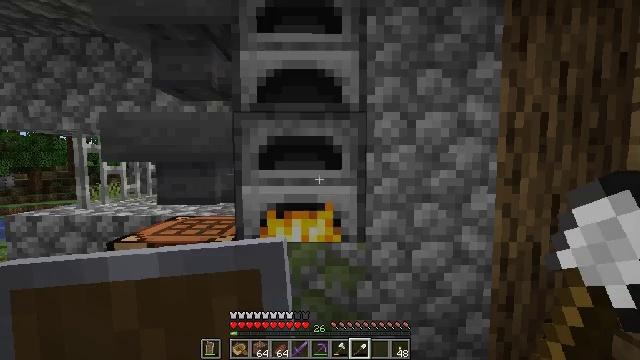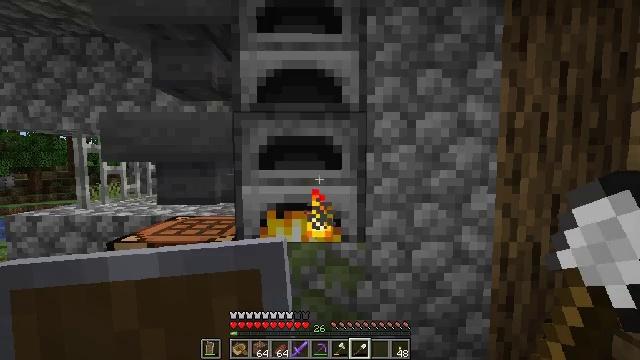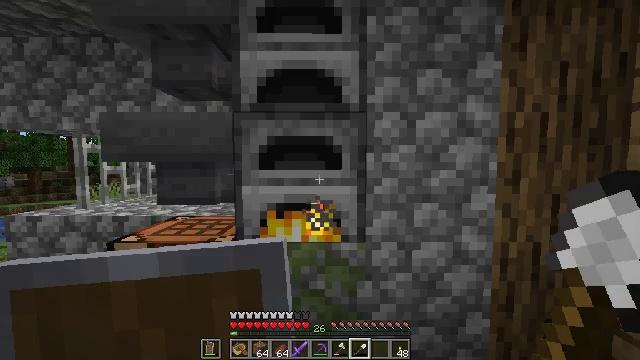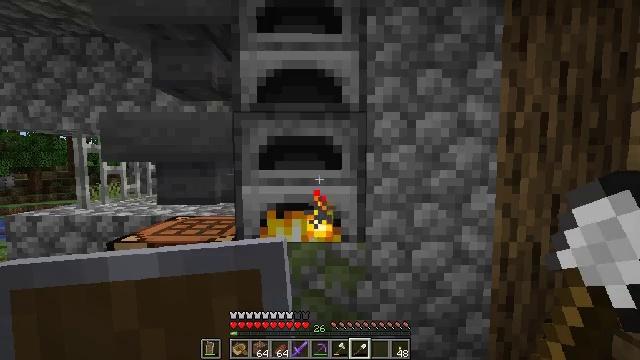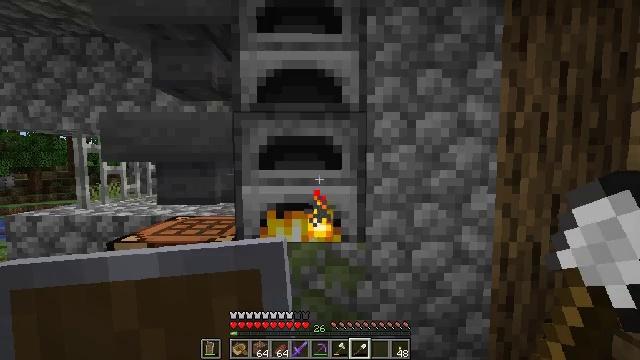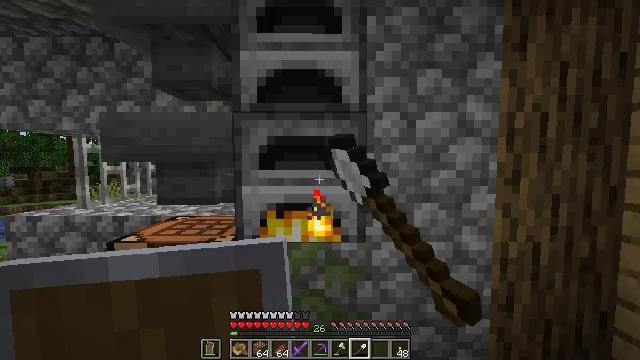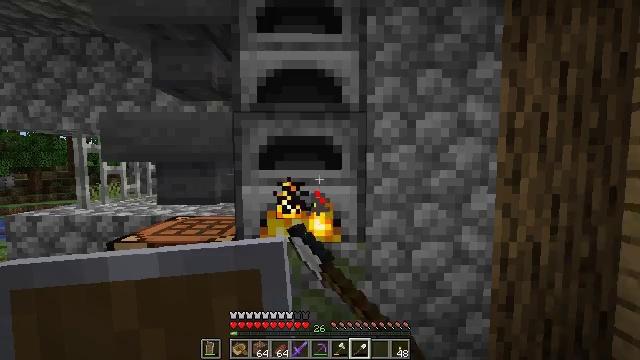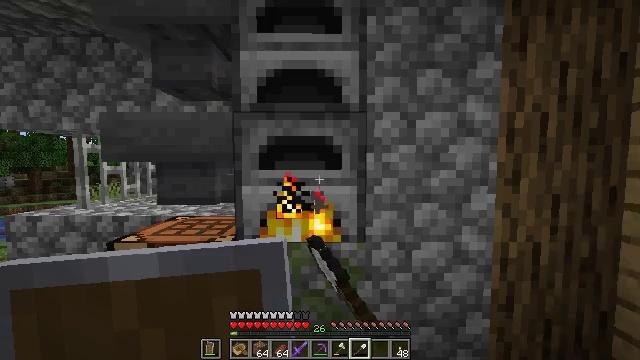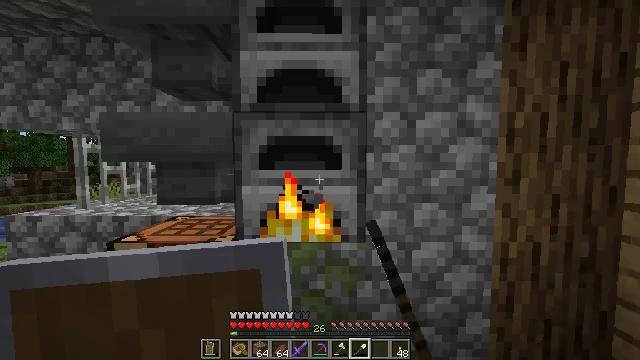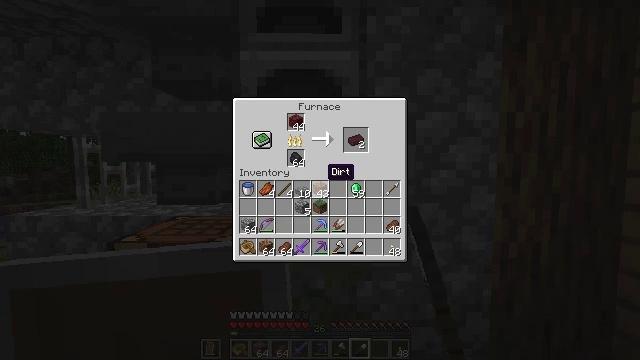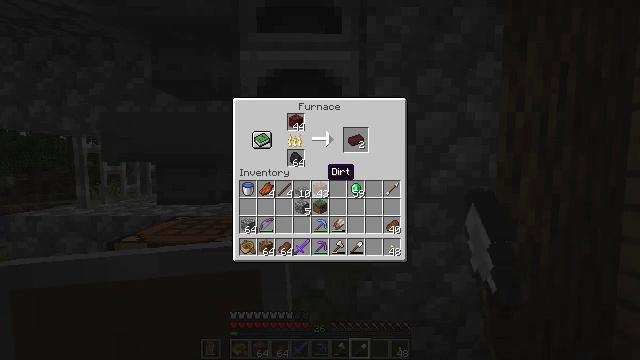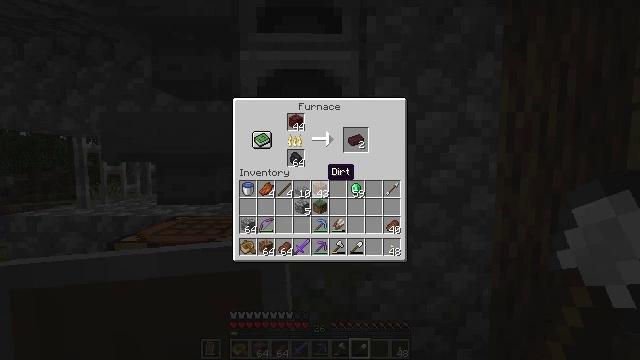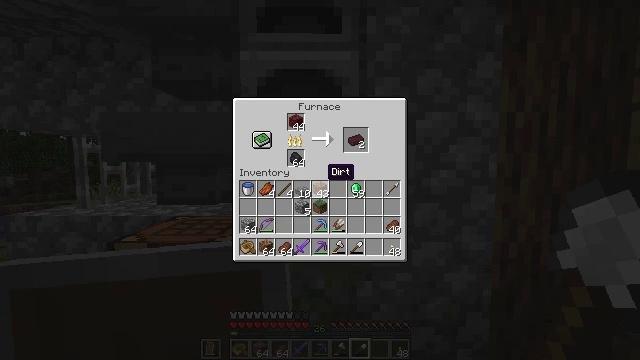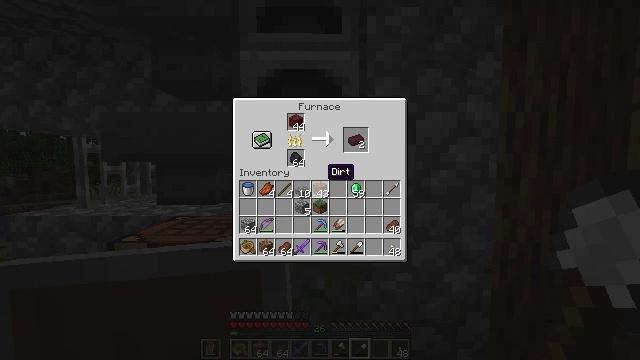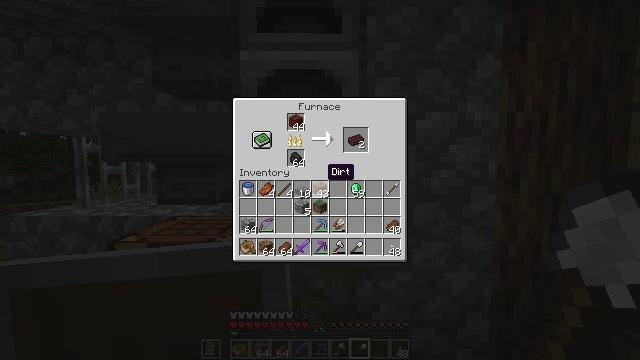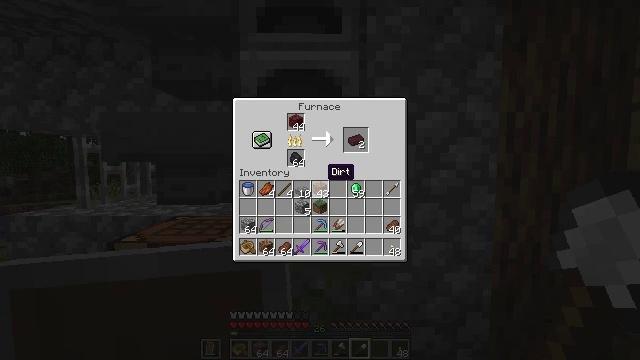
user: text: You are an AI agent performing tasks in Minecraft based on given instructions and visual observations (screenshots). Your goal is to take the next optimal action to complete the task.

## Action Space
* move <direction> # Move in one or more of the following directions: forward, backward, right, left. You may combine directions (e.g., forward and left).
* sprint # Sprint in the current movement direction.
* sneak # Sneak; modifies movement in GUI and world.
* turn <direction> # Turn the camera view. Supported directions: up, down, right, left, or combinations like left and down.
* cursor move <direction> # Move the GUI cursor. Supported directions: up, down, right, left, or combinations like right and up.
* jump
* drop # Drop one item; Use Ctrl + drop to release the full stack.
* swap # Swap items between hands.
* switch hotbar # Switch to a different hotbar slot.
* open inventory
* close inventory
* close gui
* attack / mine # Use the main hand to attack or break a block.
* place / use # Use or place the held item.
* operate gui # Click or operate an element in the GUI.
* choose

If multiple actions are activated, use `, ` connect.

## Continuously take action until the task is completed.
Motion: motion action
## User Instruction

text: Produce nether brick by using a furnace with netherrack.
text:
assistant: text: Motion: no_op
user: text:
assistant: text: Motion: no_op
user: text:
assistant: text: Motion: no_op
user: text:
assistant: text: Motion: use / place
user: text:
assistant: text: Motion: use / place
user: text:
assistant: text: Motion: no_op
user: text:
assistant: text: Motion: no_op
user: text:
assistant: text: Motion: no_op
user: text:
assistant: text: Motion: no_op
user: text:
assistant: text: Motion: no_op
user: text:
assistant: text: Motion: no_op
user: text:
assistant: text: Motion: no_op
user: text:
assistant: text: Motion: no_op
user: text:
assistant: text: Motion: no_op
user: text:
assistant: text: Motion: no_op
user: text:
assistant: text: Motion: no_op
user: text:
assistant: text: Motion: no_op
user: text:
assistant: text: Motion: no_op
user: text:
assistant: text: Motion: no_op
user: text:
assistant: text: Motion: no_op
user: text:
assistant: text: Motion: no_op
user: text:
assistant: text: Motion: no_op
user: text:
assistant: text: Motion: no_op
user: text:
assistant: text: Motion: no_op
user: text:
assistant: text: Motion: no_op
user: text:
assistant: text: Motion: no_op
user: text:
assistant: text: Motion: no_op
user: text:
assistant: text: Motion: no_op
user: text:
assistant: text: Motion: no_op
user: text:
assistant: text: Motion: no_op